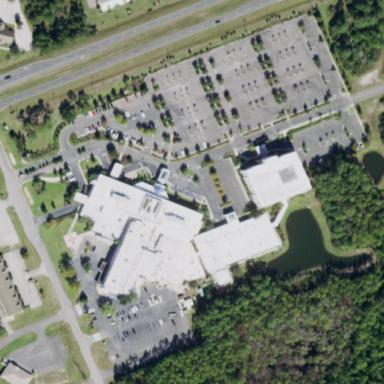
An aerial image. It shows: Healthcare facility identified as hospital.